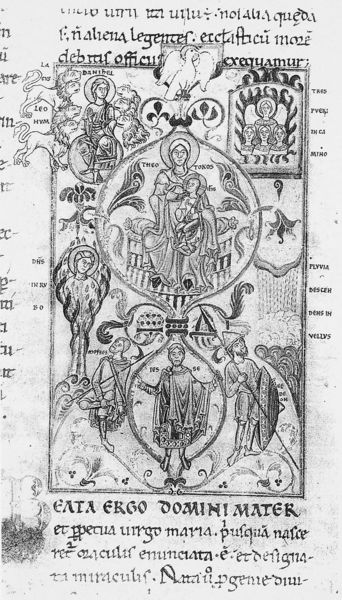
Titel: Lektionar aus Citeaux, Bd. 4
Institution: Dijon, Bibliothèque Municipale
Schlagwörter: feuer, vogel, ausschnitt, blume, rahmen, taube, kind, schrift, wellen, lanze, soldaten, ornamente, regen, buch, rechteck, flammen, stich, seite, text, buchseite, löwen, christus, jesus, christlich, krieger, heilige, maria, madonna, biblisch, blase, latein, mandorla, sanduhr